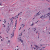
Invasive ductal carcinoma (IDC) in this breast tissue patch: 1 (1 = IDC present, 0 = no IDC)